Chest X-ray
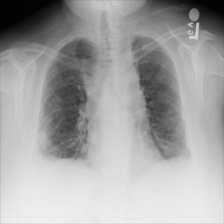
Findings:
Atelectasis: negative
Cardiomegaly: negative
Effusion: negative
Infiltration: negative
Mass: positive
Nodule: negative
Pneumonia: negative
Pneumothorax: positive
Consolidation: negative
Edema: negative
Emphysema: negative
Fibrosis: negative
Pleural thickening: positive
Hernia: negative